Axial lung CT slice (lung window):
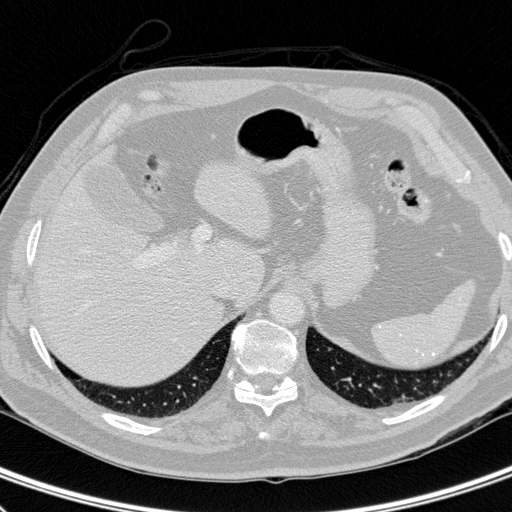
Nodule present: no